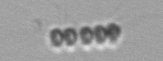
Label: Chaetoceros